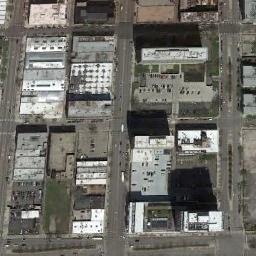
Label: commercial_area